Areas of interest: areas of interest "Commercial service"
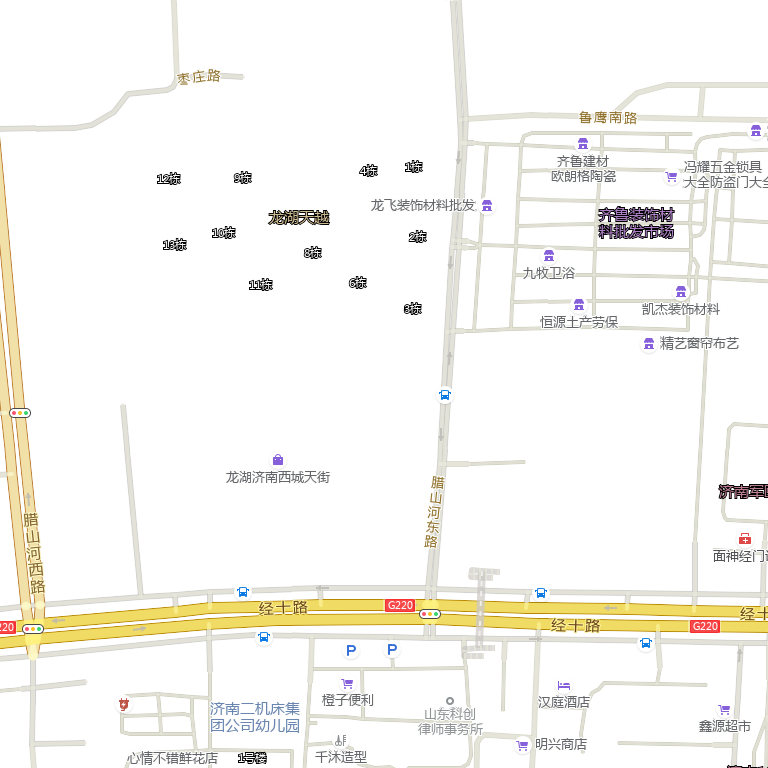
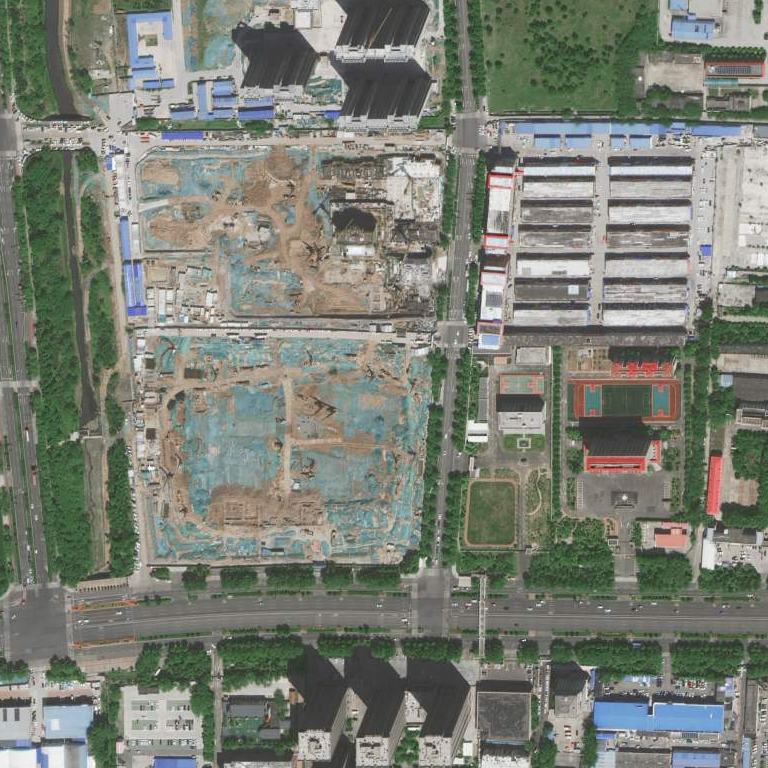